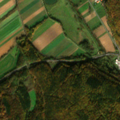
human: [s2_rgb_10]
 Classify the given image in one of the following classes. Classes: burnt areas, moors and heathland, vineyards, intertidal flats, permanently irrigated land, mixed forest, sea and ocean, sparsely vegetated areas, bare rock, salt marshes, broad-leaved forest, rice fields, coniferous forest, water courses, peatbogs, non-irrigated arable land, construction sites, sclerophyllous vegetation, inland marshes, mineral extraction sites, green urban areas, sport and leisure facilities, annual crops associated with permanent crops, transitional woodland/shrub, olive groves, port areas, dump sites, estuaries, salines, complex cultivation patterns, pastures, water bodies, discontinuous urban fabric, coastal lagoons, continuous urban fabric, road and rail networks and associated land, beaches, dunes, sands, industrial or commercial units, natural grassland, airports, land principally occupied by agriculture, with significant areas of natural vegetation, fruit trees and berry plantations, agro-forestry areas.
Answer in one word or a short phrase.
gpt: non-irrigated arable land, complex cultivation patterns, mixed forest